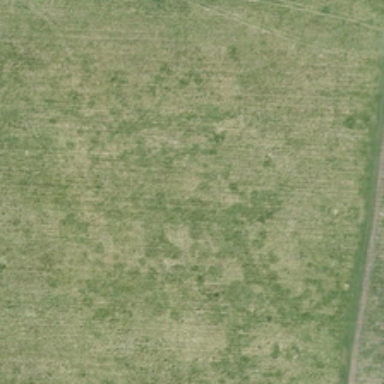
A road goes through the yellow green meadow .